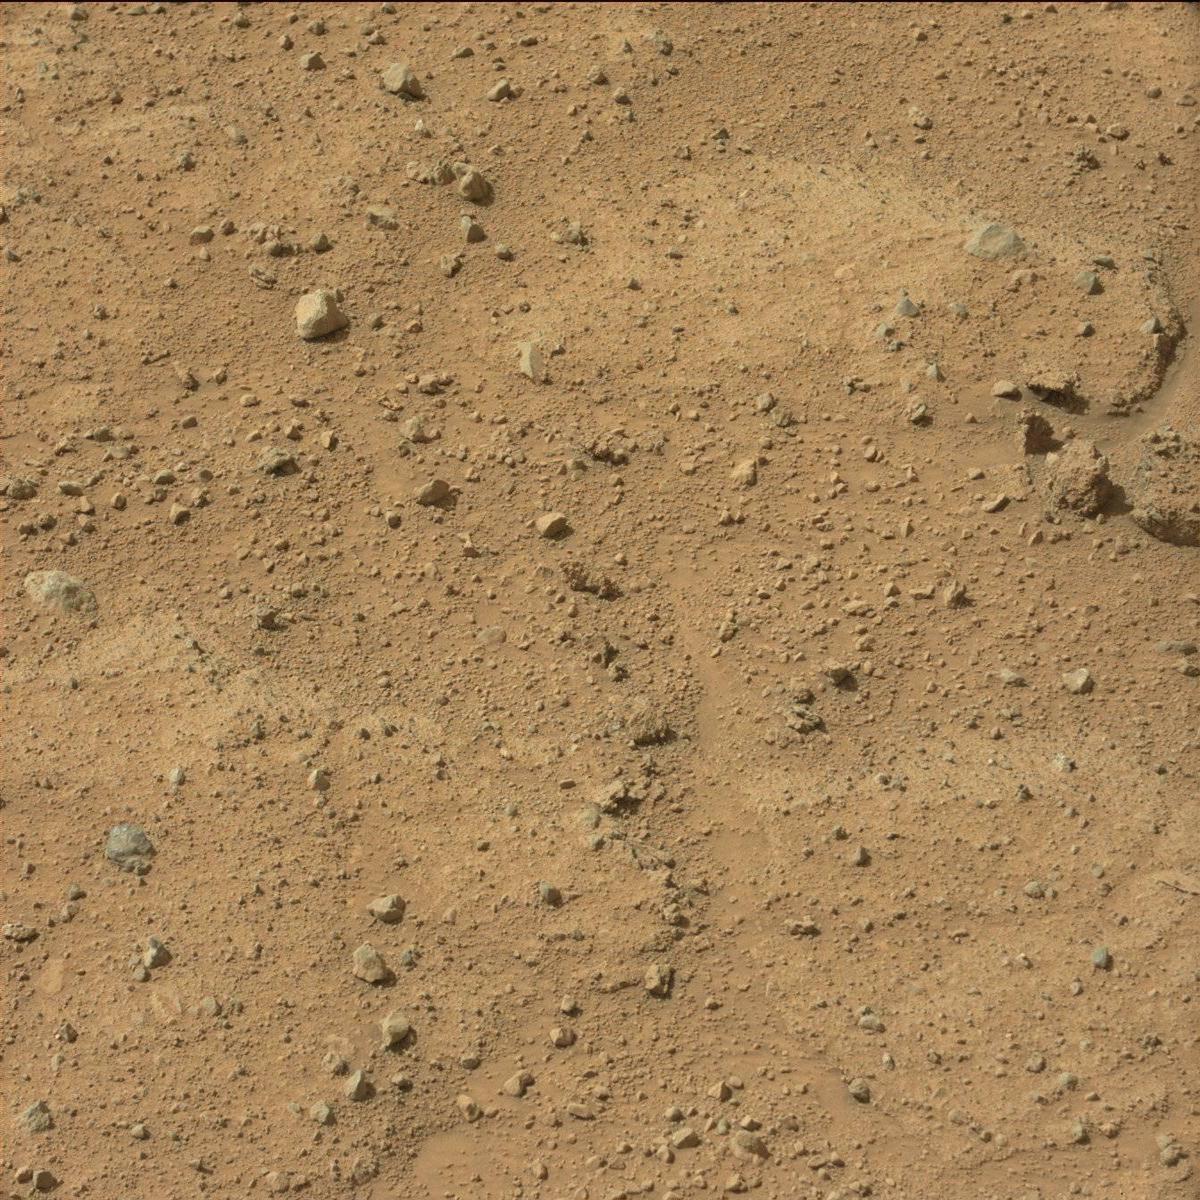
Terrain classes present: Bedrock, Rock, Sand / Soil